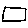
Label: square